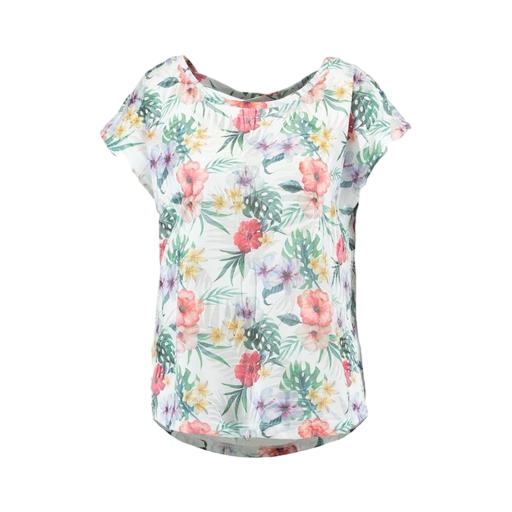
multicolor floral-print t-shirt only macy, white floral-print high-low top only macy, multicolor tropical print t-shirt, white background